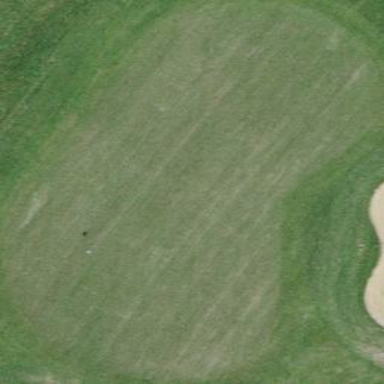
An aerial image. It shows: Grassy pitch designated for golf. It features vibrant green golf course.